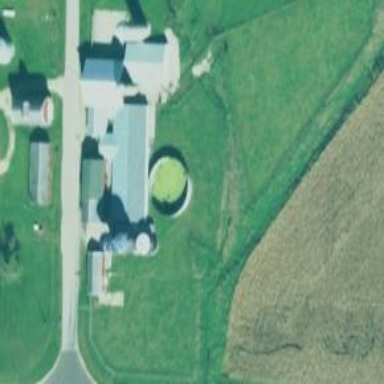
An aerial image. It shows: Silo.